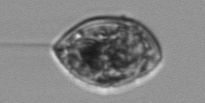
Label: Gyrodinium